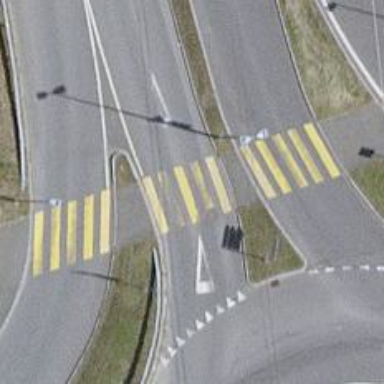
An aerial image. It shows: Marked pedestrian crossing with zebra designation and central island.